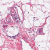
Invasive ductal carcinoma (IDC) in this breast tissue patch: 0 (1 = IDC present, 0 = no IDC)